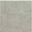
Piece: xx